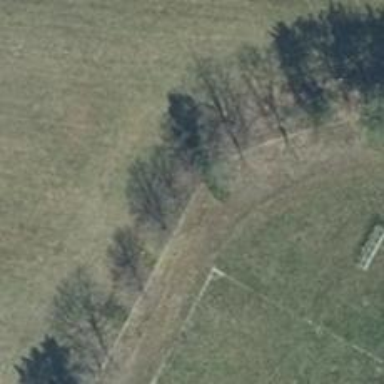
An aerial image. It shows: Row of deciduous broadleaved trees.